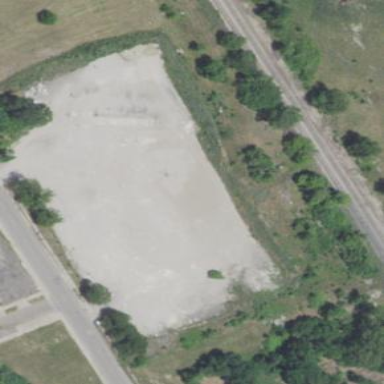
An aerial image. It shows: Brownfield area.